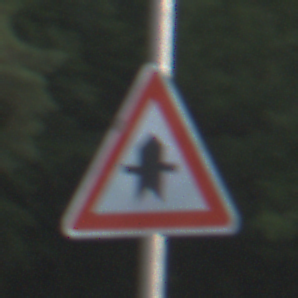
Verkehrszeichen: Vorfahrt
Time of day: SunriseSunset
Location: Outdoor (Nature)
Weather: PartlyCloudy
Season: NotSpecified
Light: Natural